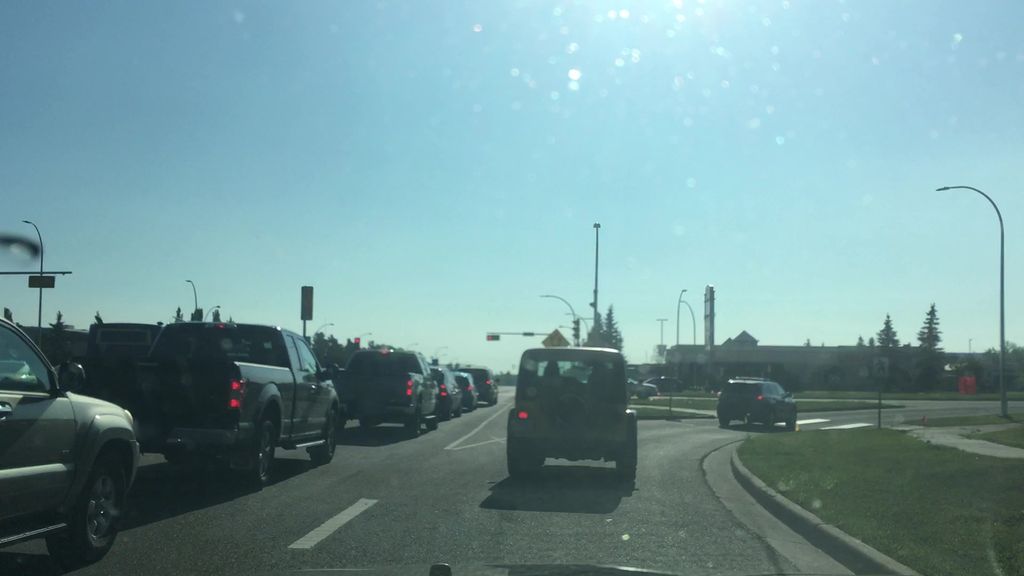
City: edmonton